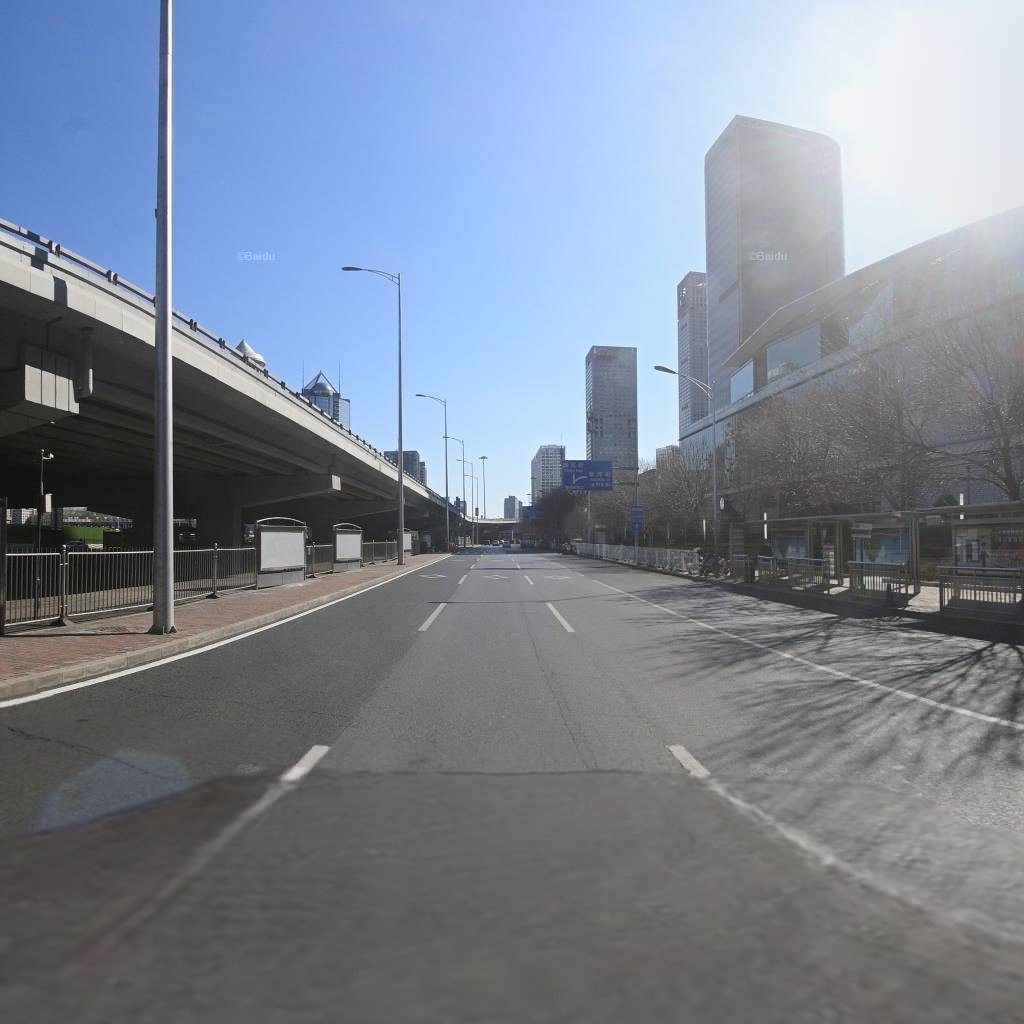
Region: Chaoyang
Road damage annotations: transverse crack, transverse crack, longitudinal crack